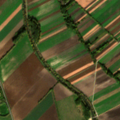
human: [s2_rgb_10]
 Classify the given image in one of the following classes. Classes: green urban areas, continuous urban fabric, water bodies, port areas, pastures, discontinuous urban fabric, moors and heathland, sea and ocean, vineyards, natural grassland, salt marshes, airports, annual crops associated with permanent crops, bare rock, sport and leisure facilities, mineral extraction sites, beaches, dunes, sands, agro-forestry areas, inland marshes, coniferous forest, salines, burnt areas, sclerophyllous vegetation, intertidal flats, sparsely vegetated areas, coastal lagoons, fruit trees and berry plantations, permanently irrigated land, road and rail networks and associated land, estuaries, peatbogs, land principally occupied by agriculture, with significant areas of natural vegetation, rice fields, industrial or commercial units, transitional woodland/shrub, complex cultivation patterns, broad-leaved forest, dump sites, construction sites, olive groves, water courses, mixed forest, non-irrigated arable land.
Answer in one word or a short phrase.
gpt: discontinuous urban fabric, non-irrigated arable land, land principally occupied by agriculture, with significant areas of natural vegetation